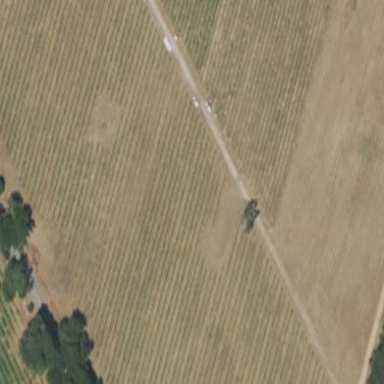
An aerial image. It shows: Vineyard growing grapes.